Interaction volume radius: 10 \u00c5
Interaction volume height: 40 \u00c5
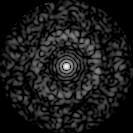
Disorder parameter: 0.8234